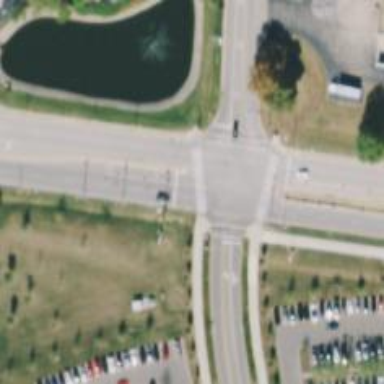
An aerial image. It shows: Zebra crossing on footway.